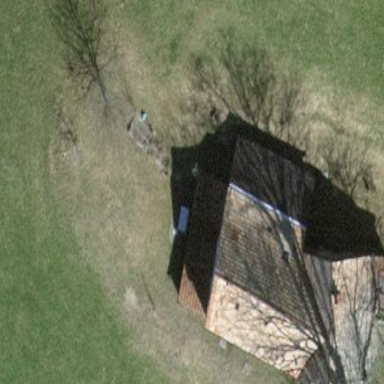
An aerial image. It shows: Simple house.